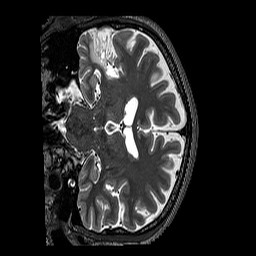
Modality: T2w
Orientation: coronal
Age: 63
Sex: male
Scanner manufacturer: siemens
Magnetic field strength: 3 T
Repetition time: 3.2 s
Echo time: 0.567 s